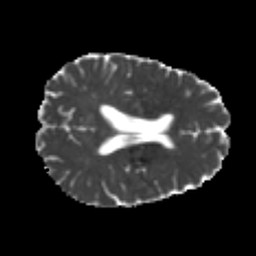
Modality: MD
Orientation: axial
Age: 25
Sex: male
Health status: healthy
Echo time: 0.074 s